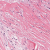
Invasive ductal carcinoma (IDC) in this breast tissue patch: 1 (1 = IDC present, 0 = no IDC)